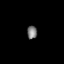
Tissue: lung
Cell type: Fibroblasts
Senescence score: 0.5534
Nuclear area (px): 129
Mean DAPI intensity: 122.481